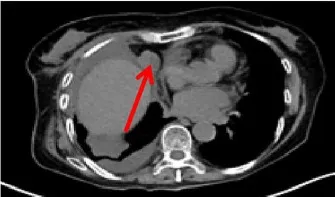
Tumor recurrence and metastasis region. , right cardio-diaphragmatic angle metastatic lymph nodes.
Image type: radiology (ct)